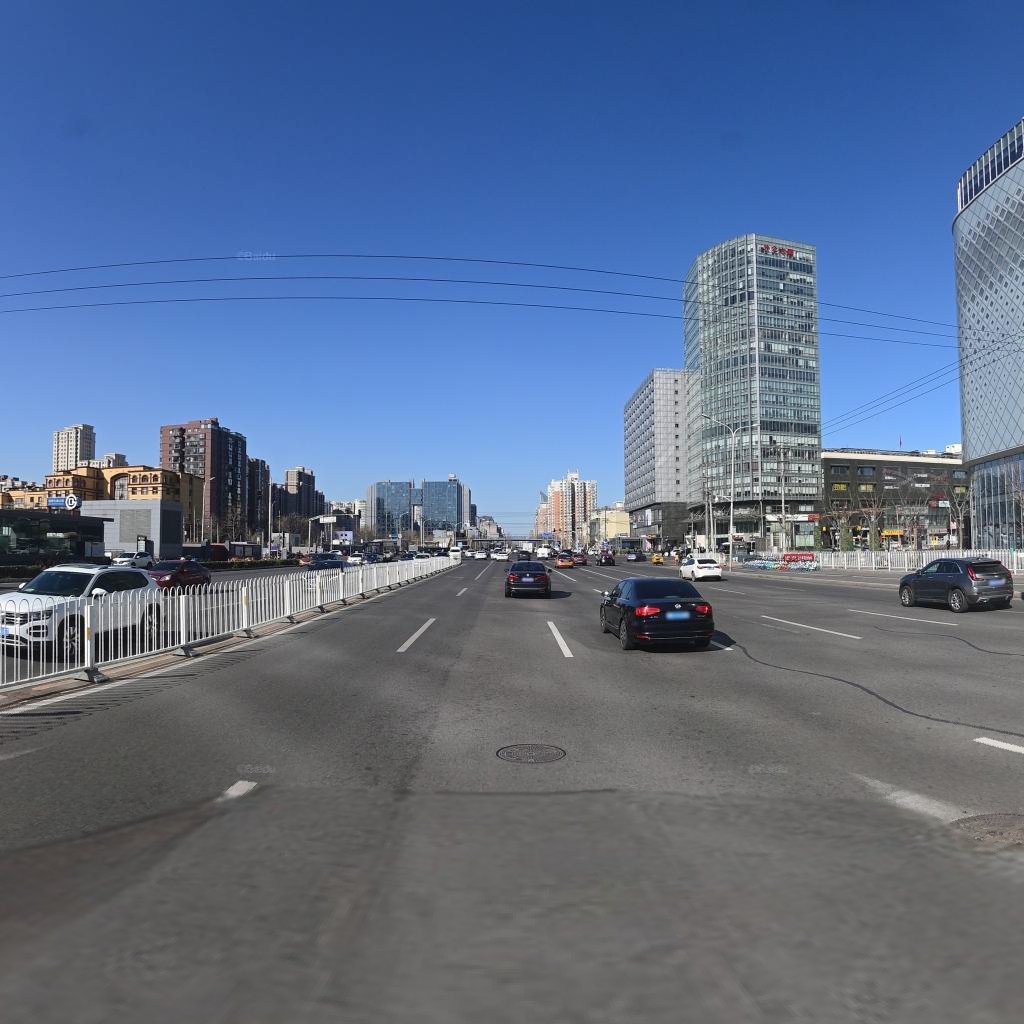
Region: Chaoyang
Road damage annotations: longitudinal patch, manhole cover, longitudinal patch, manhole cover